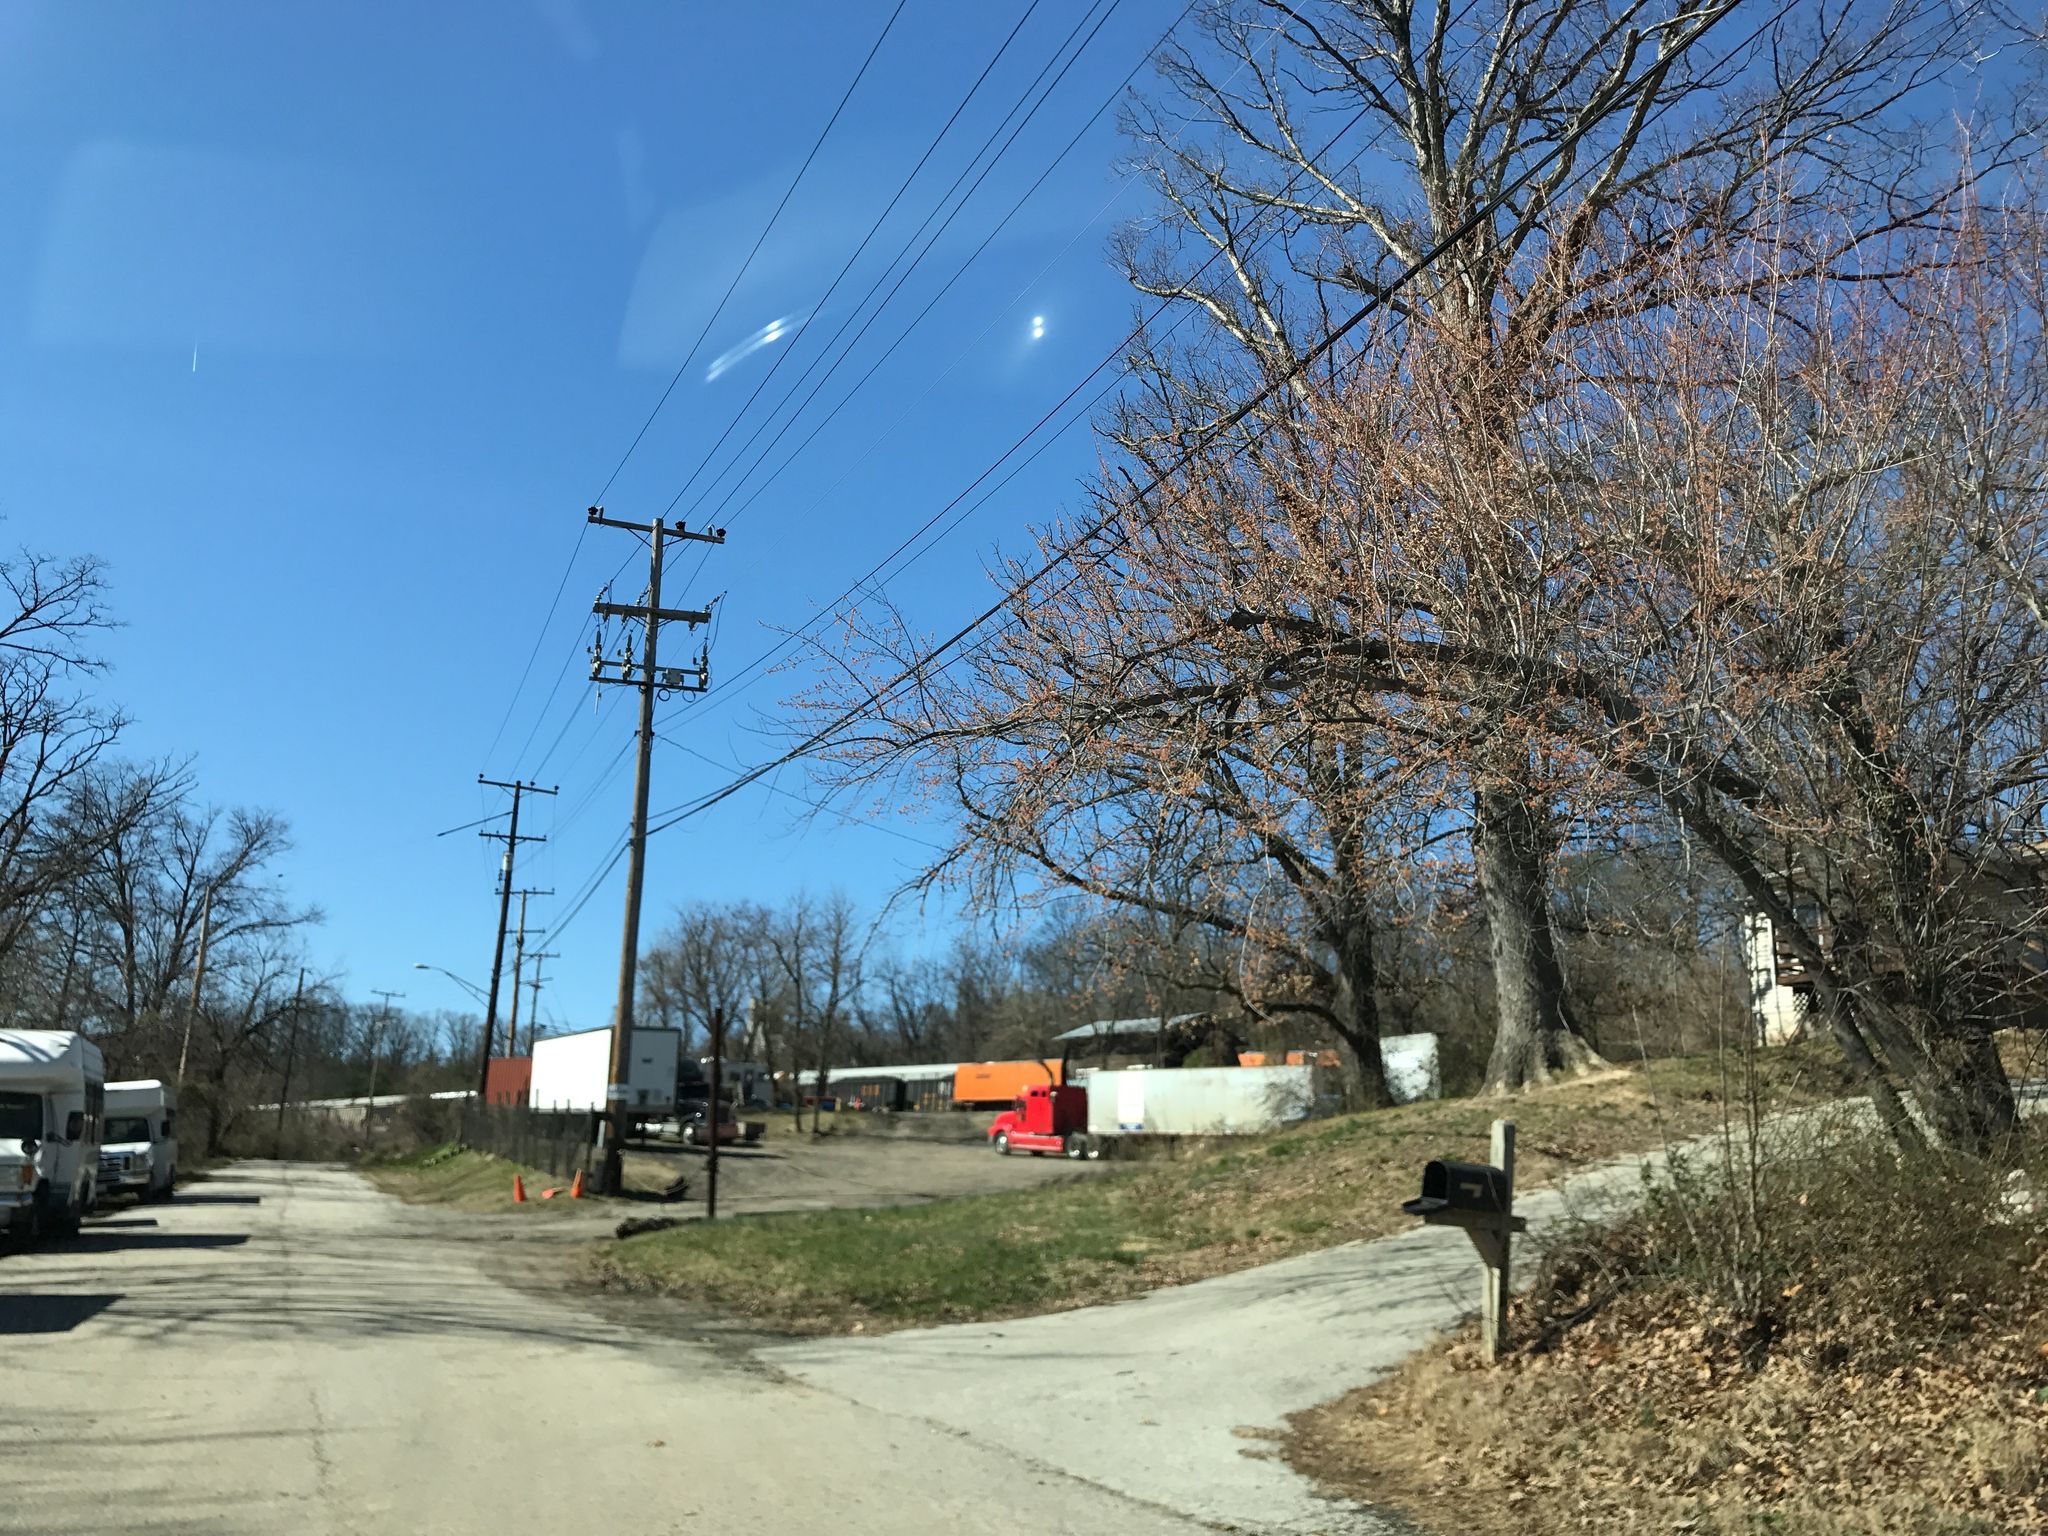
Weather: snowy
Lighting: day
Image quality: good
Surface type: walking surface
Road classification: service, residential, unclassified
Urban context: very low density rural
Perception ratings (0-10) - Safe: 1.79, Lively: 2.37, Beautiful: 3.6, Boring: 5.27, Depressing: 5.22, Wealthy: 1.28